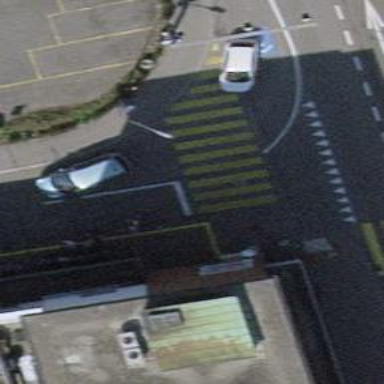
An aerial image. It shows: Kerb barrier.